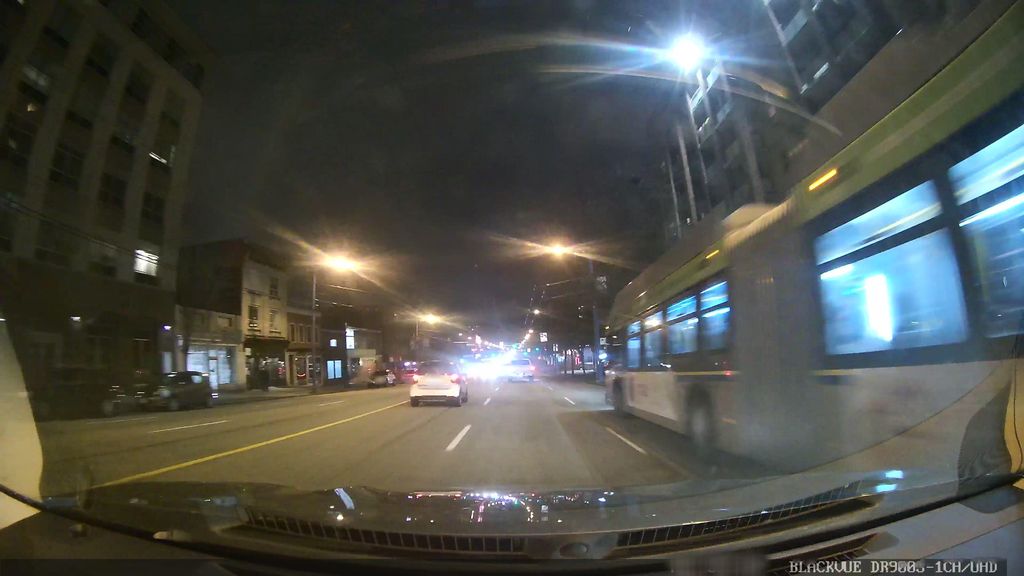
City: vancouver